Question: Not a programming question per se, but does anyone know how to remove the default MyEclipse Derby and MyEclipse Tomcat servers in 2015 CI? I have googled and looked through the xml/ini files without a solution

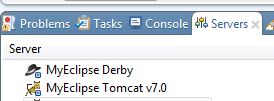
Answer: In MyEclipse 2015 you can hide the MyEclipse Derby and Tomcat servers from the Servers view.
Please check the screenshot at <URL> :